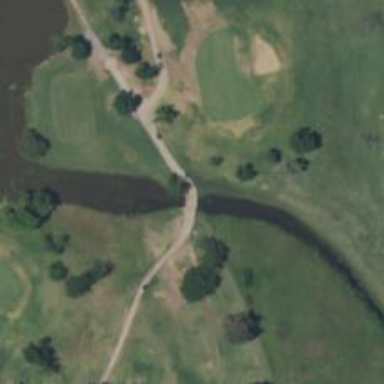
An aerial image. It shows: Service road that includes bridge over golf cart path.